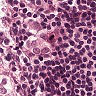
Metastatic tissue present: yes